Question: After Rounding to two decimal places, i alwayse get the same value
'''
float TestT =round(t*100)/100;
'''

i would like to round it and fix it to two decimal places: 0.009999 -> 0.01
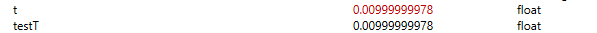
Answer: You can do this in 2 steps:-
Step1:- transform your float value to string and use the inbuilt QString feature to perform the rounding for you
Eg:-
1. @QString::number( 99.48, 'f', 2);
2. In your case:- QString TestS =QString::number( t, 'f', 2);
Step2:- transform your rounded string value to float
Eg:-
1. in your case :- float TestT= TestS.toFloat()
More info about this here is some links:-
QString":<URL> may help you.